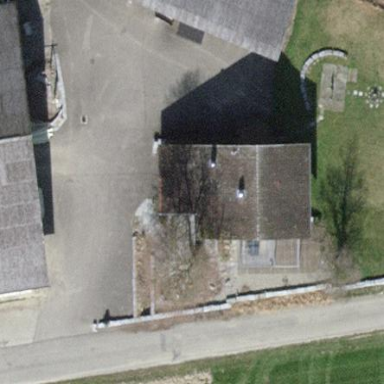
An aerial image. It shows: Farm building with gabled roof.